Question: I want to send data to 'Logstash' using the 'TCP protocol'. And to send the data I'm using the 'Node-RED'. A simple configuration for doing that looks like this:

In the 'Logstash' folder, I created a file called 'nodered.conf' with the following content:
'''
input {
tcp {
port => "3999"
}
}
output {
stdout { codec => rubydebug }
}
'''
Right now, I just want to print on my screen the information that the 'Logstash' is receiving. That's why I used 'stdout { codec => rubydebug }' on my output.
So, inside the 'Logstash' folder, I started the 'Logstash' with the following command:
'''
bin/logstash -f nodered.conf --config.reload.automatic
'''
The problem is that all the messages that I send to 'Logstash' with the 'Node-RED' are aggregated into a single message. For example, if I inject 5 messages with the 'Node-RED' into my 'TCP port 3999', after redeploying the 'Node-RED' I receive the following content on my 'Logstash' terminal:
'''
user@computer:/home/Dados/ELK/logstash-5.4.0$ bin/logstash -f nodered.conf --config.reload.automatic
Sending Logstash's logs to /home/Dados/ELK/logstash-5.4.0/logs which is now configured via log4j2.properties
[2017-05-29T15:14:52,388][INFO ][logstash.pipeline ] Starting pipeline {"id"=>"main", "pipeline.workers"=>4, "pipeline.batch.size"=>125, "pipeline.batch.delay"=>5, "pipeline.max_inflight"=>500}
[2017-05-29T15:14:52,417][INFO ][logstash.inputs.tcp ] Starting tcp input listener {:address=>"0.0.0.0:3999"}
[2017-05-29T15:14:52,430][INFO ][logstash.pipeline ] Pipeline main started
[2017-05-29T15:14:52,513][INFO ][logstash.agent ] Successfully started Logstash API endpoint {:port=>9600}
{
"@timestamp" => 2017-05-29T18:19:33.277Z,
"port" => 54316,
"@version" => "1",
"host" => "127.0.0.1",
"message" => "hellohellohellohellohello"
}
'''
And I actually would like to see something like this without having to redeploy:
'''
user@computer:/home/Dados/ELK/logstash-5.4.0$ bin/logstash -f nodered.conf --config.reload.automatic
Sending Logstash's logs to /home/Dados/ELK/logstash-5.4.0/logs which is now configured via log4j2.properties
[2017-05-29T15:27:24,168][INFO ][logstash.pipeline ] Starting pipeline {"id"=>"main", "pipeline.workers"=>4, "pipeline.batch.size"=>125, "pipeline.batch.delay"=>5, "pipeline.max_inflight"=>500}
[2017-05-29T15:27:24,191][INFO ][logstash.inputs.tcp ] Starting tcp input listener {:address=>"0.0.0.0:3999"}
[2017-05-29T15:27:24,200][INFO ][logstash.pipeline ] Pipeline main started
[2017-05-29T15:27:24,260][INFO ][logstash.agent ] Successfully started Logstash API endpoint {:port=>9600}
{
"@timestamp" => 2017-05-29T18:27:48.394Z,
"port" => 54518,
"@version" => "1",
"host" => "127.0.0.1",
"message" => "hello"
}
{
"@timestamp" => 2017-05-29T18:27:51.657Z,
"port" => 54546,
"@version" => "1",
"host" => "127.0.0.1",
"message" => "hello"
}
{
"@timestamp" => 2017-05-29T18:27:58.691Z,
"port" => 54600,
"@version" => "1",
"host" => "127.0.0.1",
"message" => "hello"
}
{
"@timestamp" => 2017-05-29T18:28:06.330Z,
"port" => 54656,
"@version" => "1",
"host" => "127.0.0.1",
"message" => "hello"
}
{
"@timestamp" => 2017-05-29T18:28:14.347Z,
"port" => 54682,
"@version" => "1",
"host" => "127.0.0.1",
"message" => "hello"
}
'''
The conclusion is that I don't know how to make the 'Logstash' interpret each message as a unique one instead of concatenating everything that it receives. I've tried using different codecs in my 'nodered.conf' file but I didn't succeed. Does anyone know how can I make the 'Logstash' see every message that it listens on a TCP port as a single one?
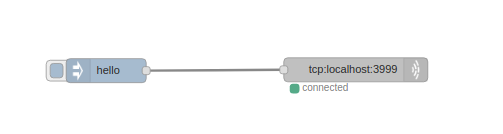
Answer: Since Node-RED is just sending a stream of bytes via the TCP node Logstash has nothing to indicate the end of the record.
As mentioned in the comments you can add a new line char (/n) to the end of the string using a function node and this should signal to Logstash that that is a whole record.
'''
msg.payload += "
";
return msg;
'''